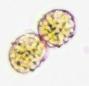
Label: Margalefidinium